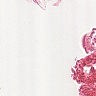
Metastatic tissue present: no